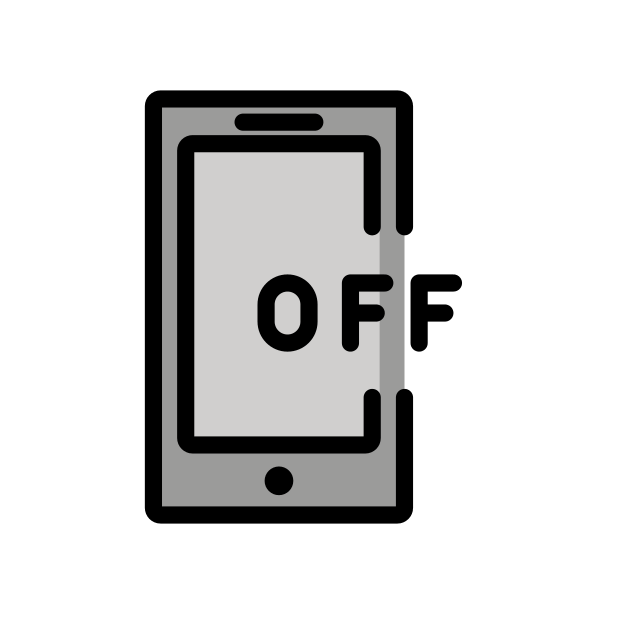
Emoji: 📴
Name: mobile phone off
Unicode: 0x1f4f4